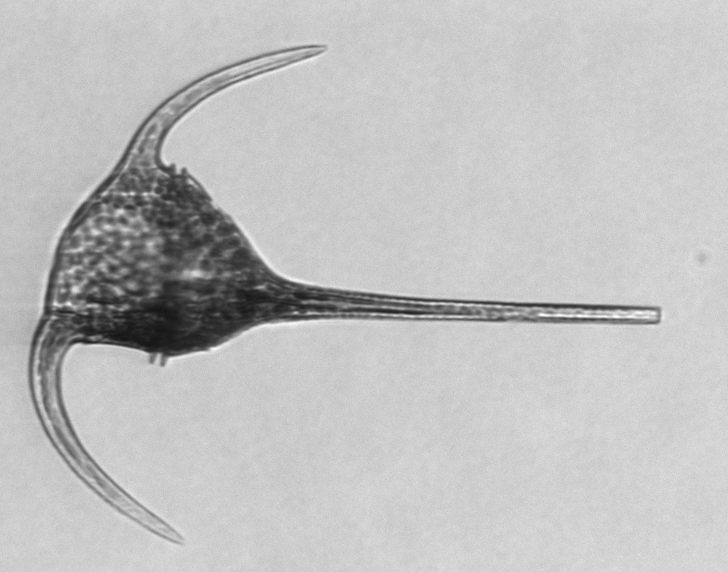
Label: Tripos